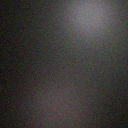
Screen state: off